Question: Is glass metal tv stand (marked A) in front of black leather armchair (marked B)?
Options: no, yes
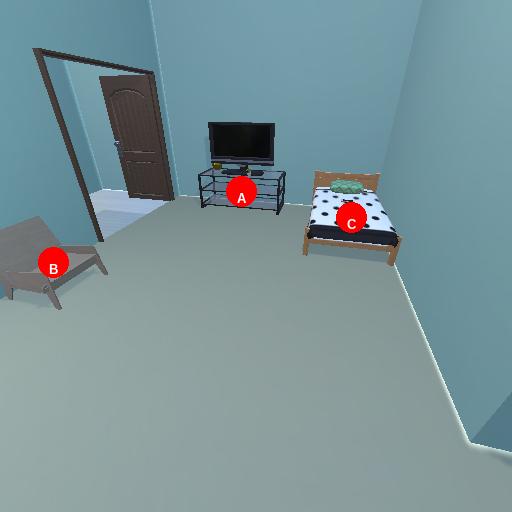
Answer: no